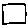
Label: square